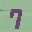
Label: 7